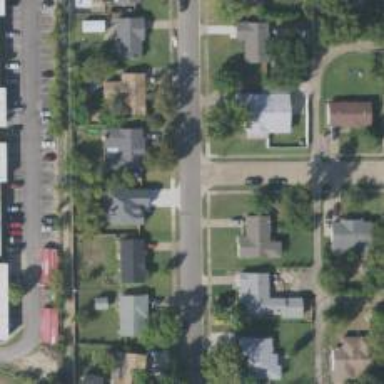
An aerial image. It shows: Residential road with separate sidewalk.